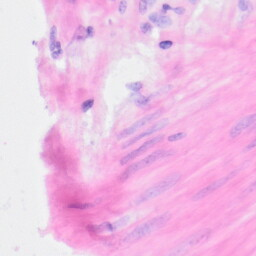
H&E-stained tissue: Kidney